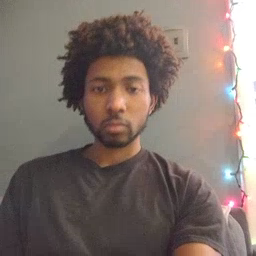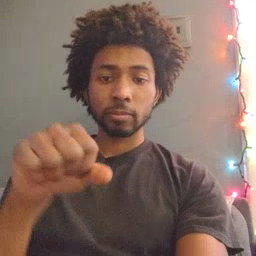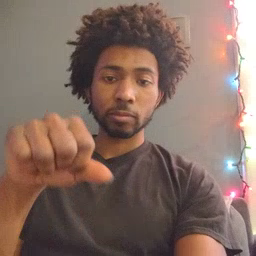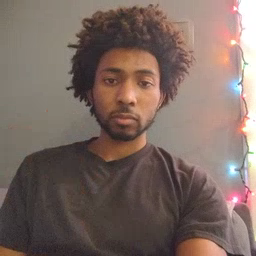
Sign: yes